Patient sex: F
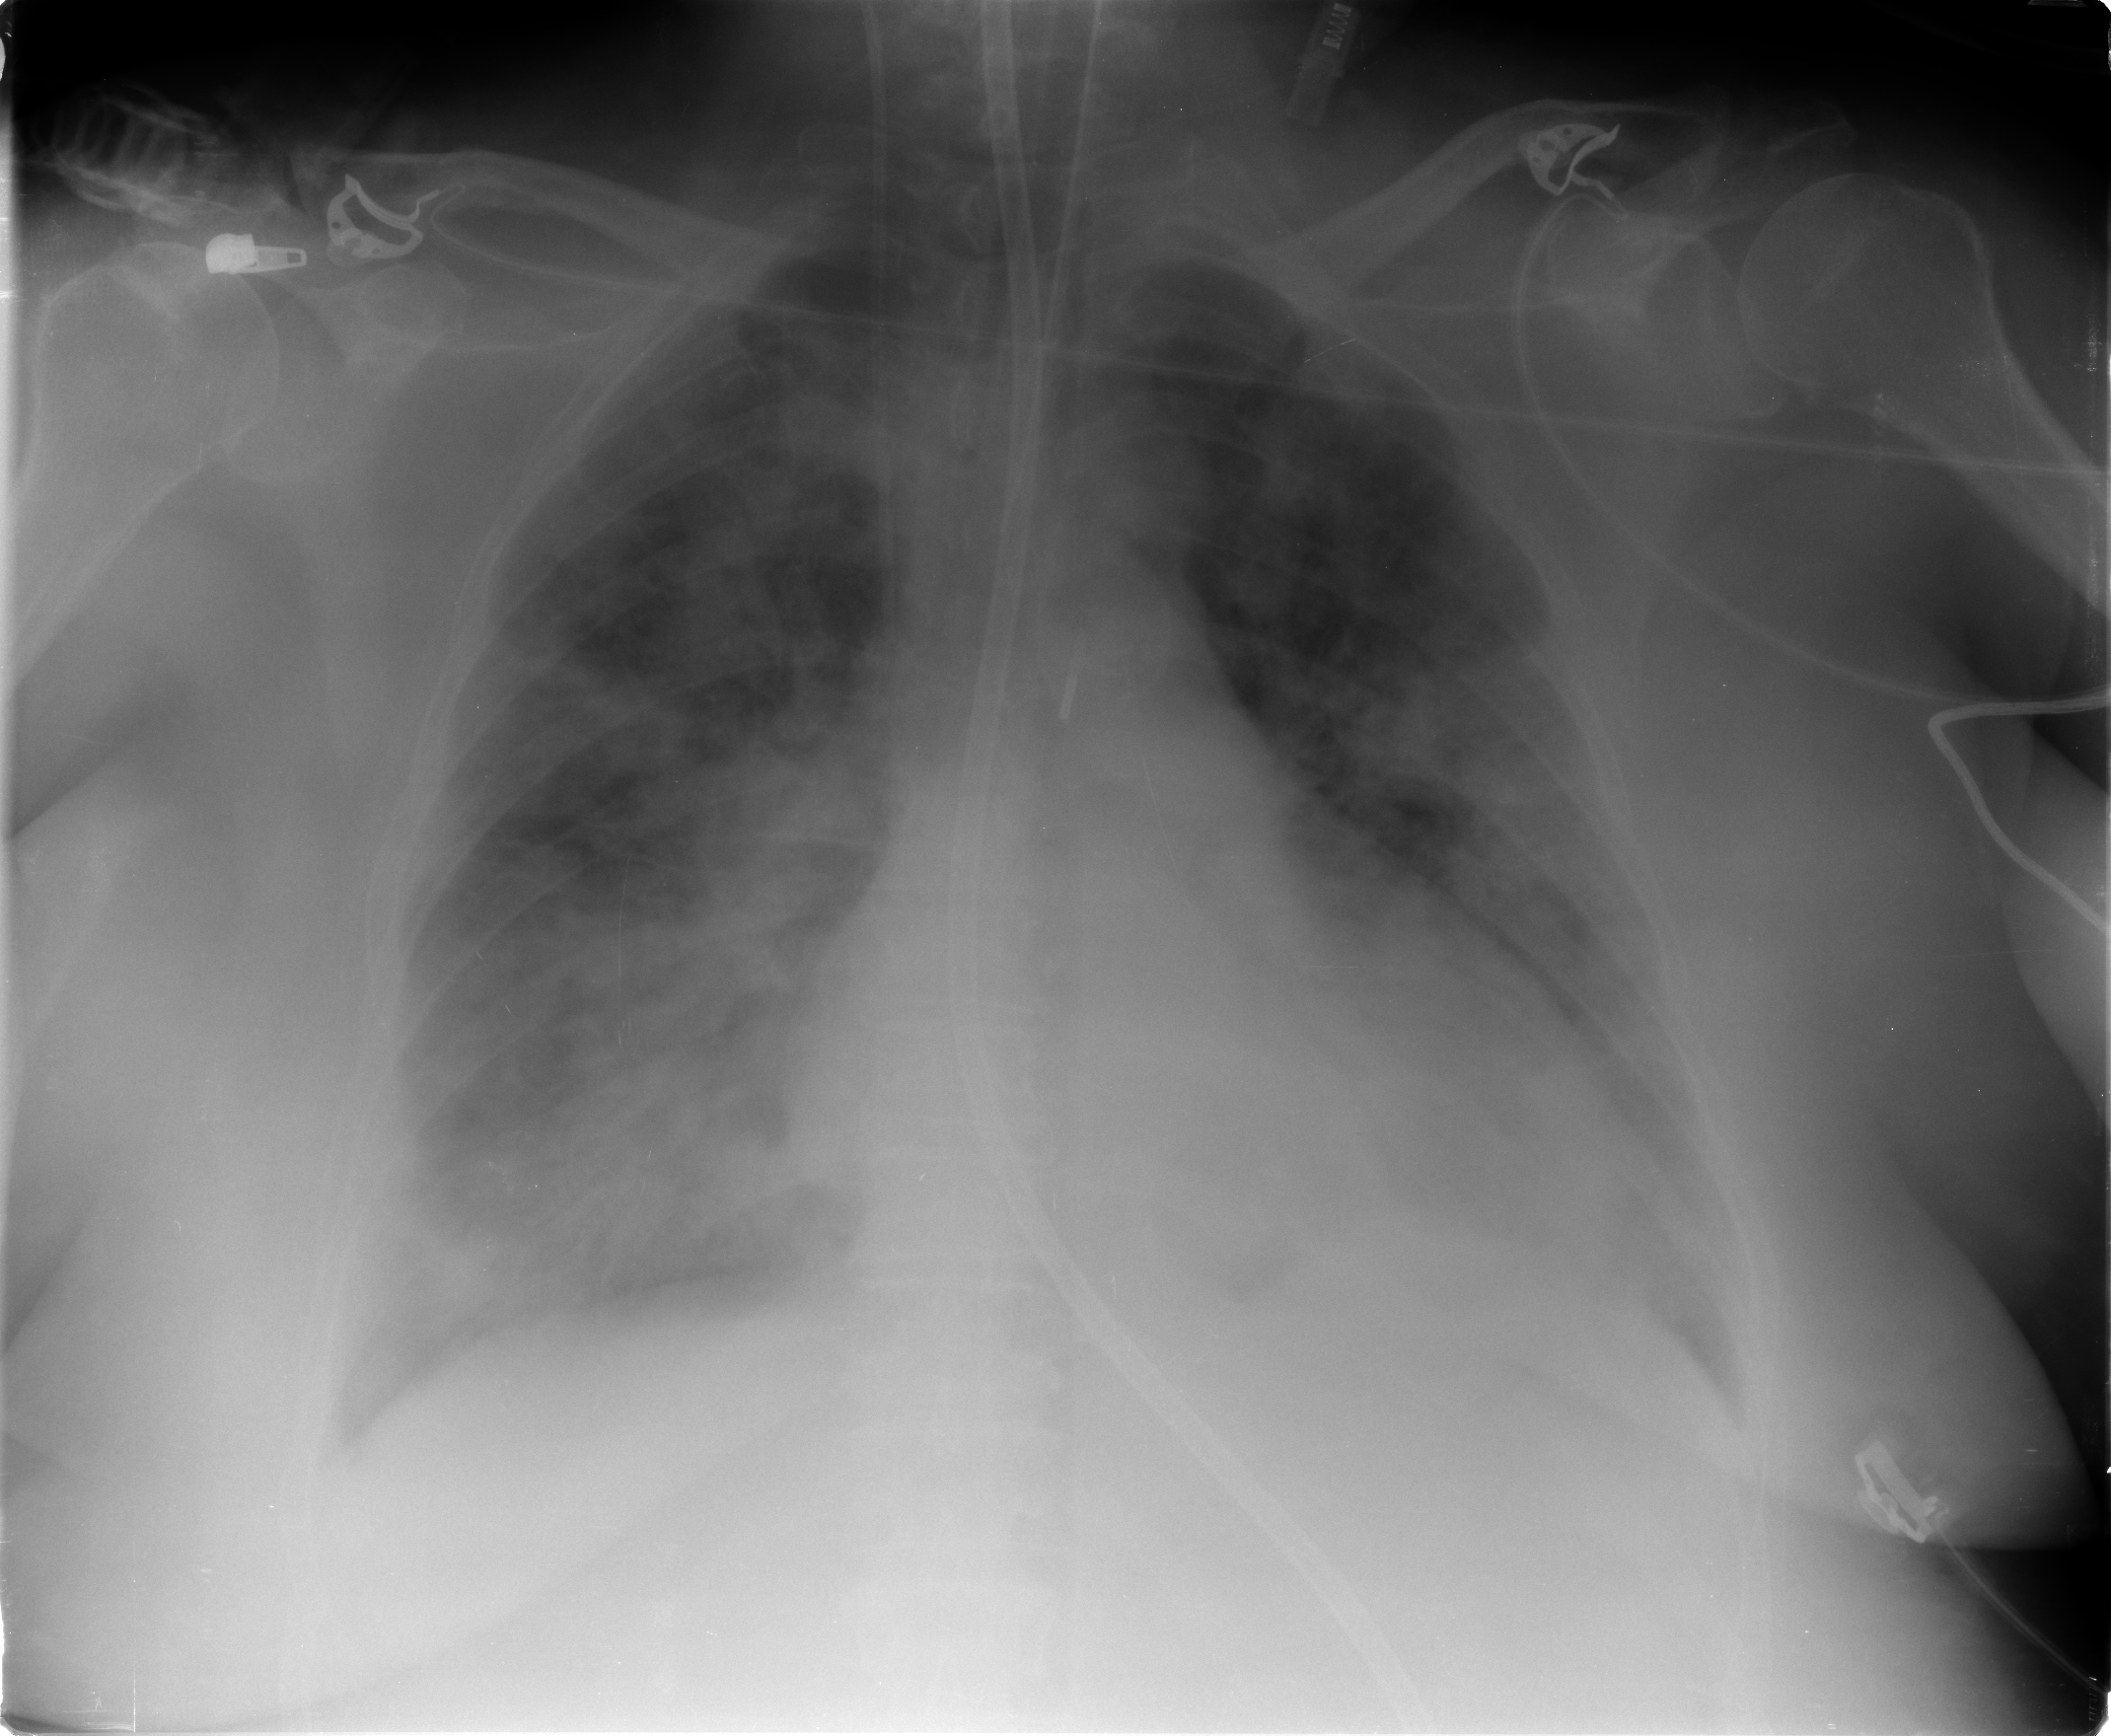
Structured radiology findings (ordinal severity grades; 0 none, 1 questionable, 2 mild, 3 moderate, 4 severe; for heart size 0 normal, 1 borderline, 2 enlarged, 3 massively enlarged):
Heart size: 2
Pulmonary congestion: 0
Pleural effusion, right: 0
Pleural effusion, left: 0
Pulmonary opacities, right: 3
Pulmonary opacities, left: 3
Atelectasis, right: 3
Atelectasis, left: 3